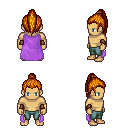
a pixel art fantasy rpg character, male body template, human, tanned skin, lavender cape, teal pants, dark blonde long topknot hairstyle, cloth bracers, four views (front, back, left, right), 2x2 character sprite sheet, small pixel art, hard edges, no anti-aliasing